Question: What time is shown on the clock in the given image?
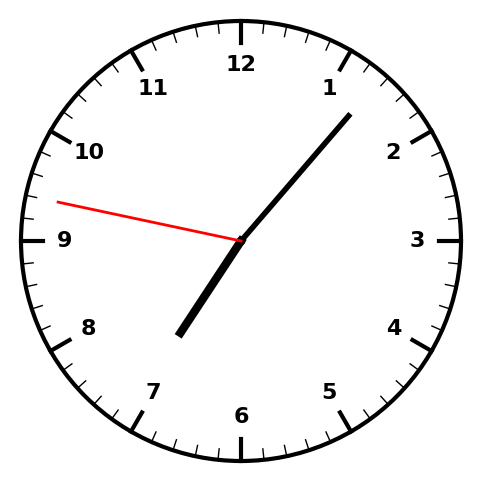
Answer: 07:06:47